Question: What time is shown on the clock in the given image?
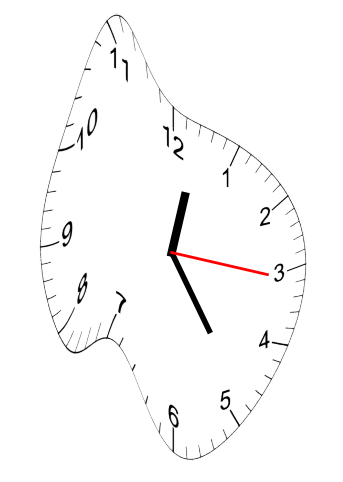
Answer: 12:24:16